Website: walmart
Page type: payment
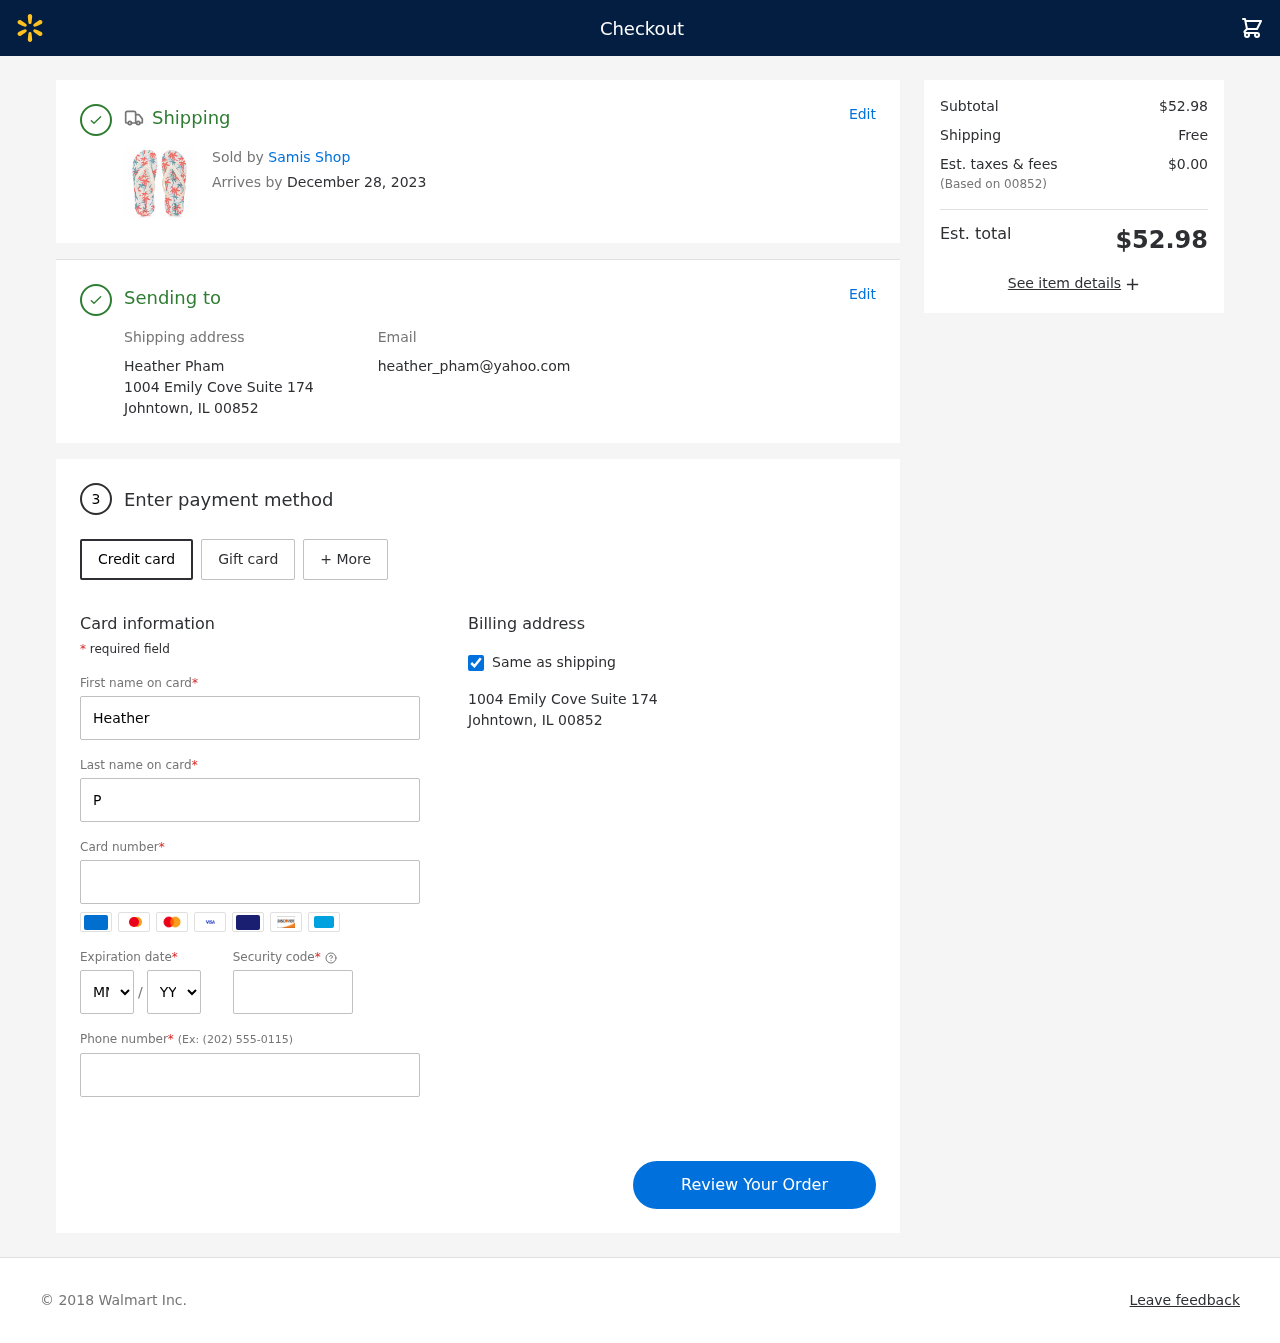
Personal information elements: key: PII_CARD_CVV
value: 2577
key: PII_CARD_EXPIRY_MONTH
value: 03
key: PII_CARD_EXPIRY_YEAR
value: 30
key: PII_CARD_NUMBER
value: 3715 8831 8084 501
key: PII_CITY_STATE_ZIP
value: Johntown, IL 00852
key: PII_EMAIL
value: heather_pham@yahoo.com
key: PII_FIRSTNAME
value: Heather
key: PII_FULLNAME
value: Heather Pham
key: PII_LASTNAME
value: Pham
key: PII_PHONE
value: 4283608698
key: PII_POSTCODE
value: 00852
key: PII_STREET
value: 1004 Emily Cove Suite 174
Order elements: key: ORDER_DELIVERY_DATE
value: December 28, 2023
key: ORDER_SUBTOTAL
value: $52.98
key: ORDER_SHIPPING_COST
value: Free
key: ORDER_TAX
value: $0.00
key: ORDER_TOTAL
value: $52.98